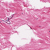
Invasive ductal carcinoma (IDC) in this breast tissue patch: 0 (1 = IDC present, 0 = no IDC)